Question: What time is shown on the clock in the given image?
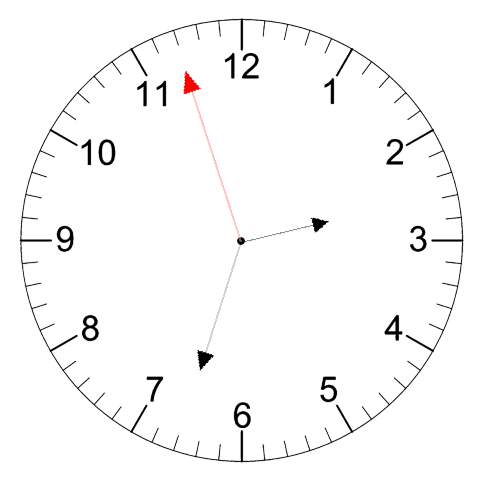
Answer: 02:32:57